This is a demodulated (Hilbert-envelope) spectrum computed from a bearing vibration snapshot; the dashed markers indicate where each bearing fault type would appear (BPFO, BPFI, BSF, FTF). Determine the bearing's health state. Answer with exactly one of: normal, inner_race, outer_race, ball.
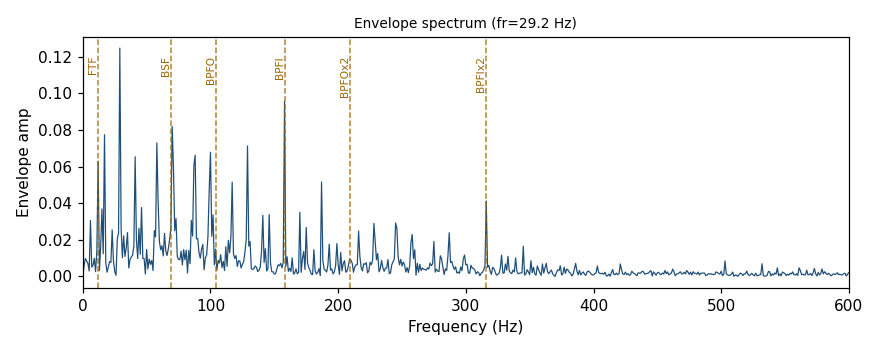
Answer: inner_race